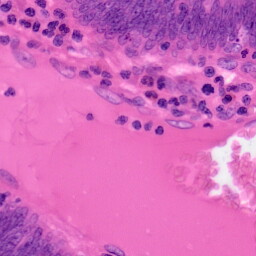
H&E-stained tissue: Colon